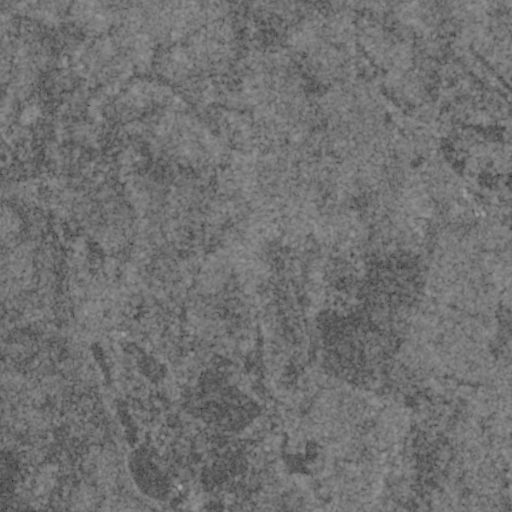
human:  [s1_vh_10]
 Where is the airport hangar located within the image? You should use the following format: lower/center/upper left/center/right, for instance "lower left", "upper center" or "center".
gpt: The airport hangar is located in the upper right of the image.
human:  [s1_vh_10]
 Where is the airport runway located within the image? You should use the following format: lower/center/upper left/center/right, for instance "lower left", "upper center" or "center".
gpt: The airport runway is located in the upper right of the image.
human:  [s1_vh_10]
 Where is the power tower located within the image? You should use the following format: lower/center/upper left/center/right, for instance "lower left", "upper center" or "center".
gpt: The power tower is located in the upper left of the image.
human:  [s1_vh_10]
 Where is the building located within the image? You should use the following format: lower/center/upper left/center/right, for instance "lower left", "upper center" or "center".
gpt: The building is located in the upper right of the image.
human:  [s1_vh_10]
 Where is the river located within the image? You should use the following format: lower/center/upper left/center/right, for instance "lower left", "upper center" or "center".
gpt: The river is located in the lower of the image.
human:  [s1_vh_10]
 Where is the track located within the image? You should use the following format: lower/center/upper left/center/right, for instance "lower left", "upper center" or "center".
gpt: There is no track in the image.

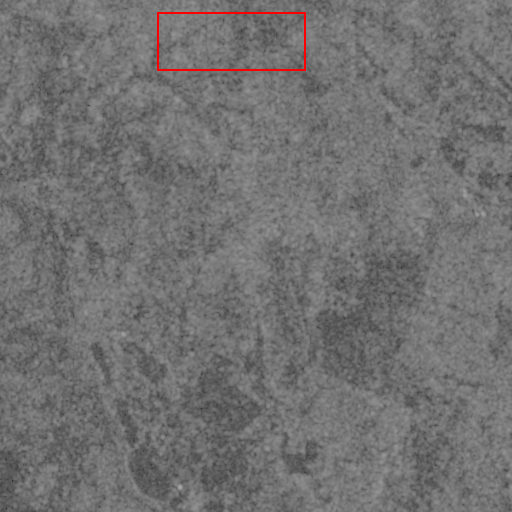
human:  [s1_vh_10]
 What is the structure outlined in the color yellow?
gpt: There is no yellow outline.
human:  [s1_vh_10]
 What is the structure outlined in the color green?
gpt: There is no structure outlined in green.